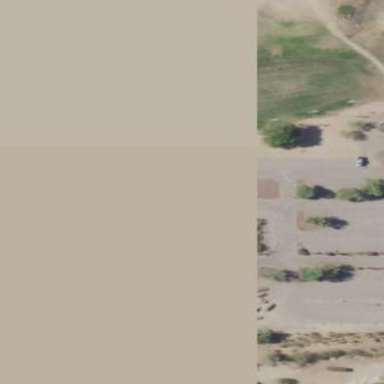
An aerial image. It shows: Parking area with surface.